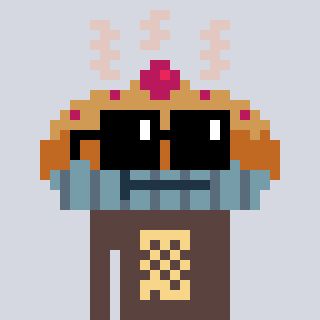
a pixel art character with square black sunglasses, a pie-shaped head and a darkbrown-colored body on a cool background